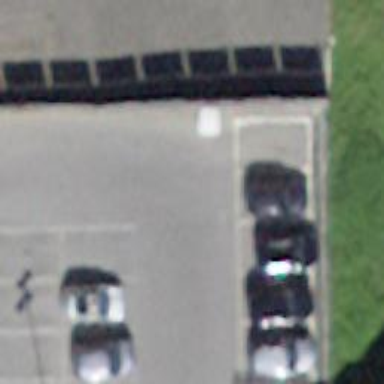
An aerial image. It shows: Parking aisle designated as service road.